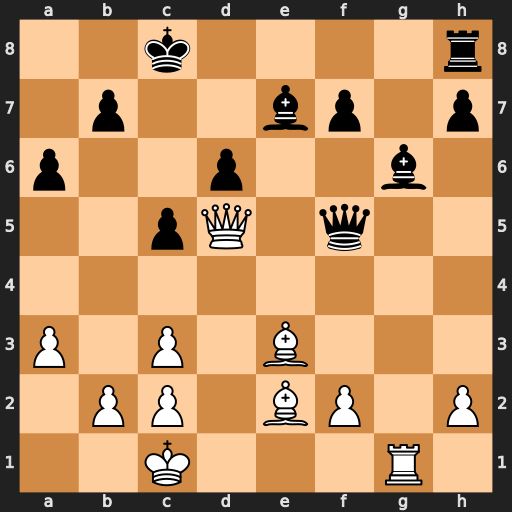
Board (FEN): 2k4r/1p2bp1p/p2p2b1/2pQ1q2/8/P1P1B3/1PP1BP1P/2K3R1
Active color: w
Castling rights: -
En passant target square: -
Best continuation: Bg4 Qxg4 Rxg4